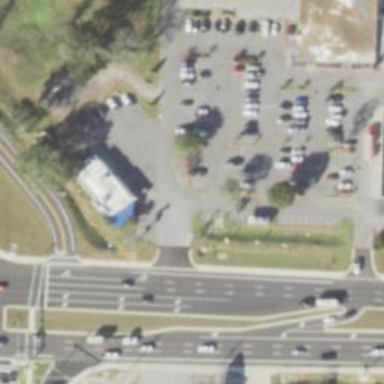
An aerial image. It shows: Parking space is available.